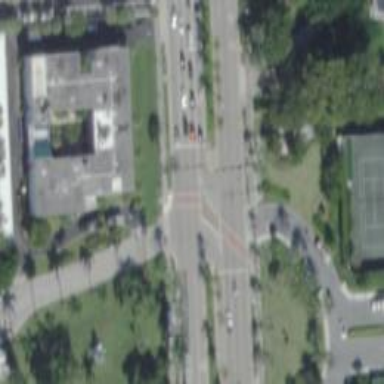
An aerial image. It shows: Primary highway with separate asphalt sidewalk.